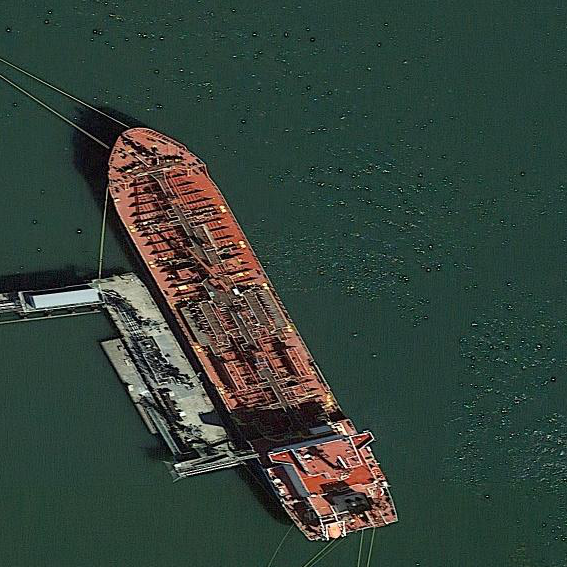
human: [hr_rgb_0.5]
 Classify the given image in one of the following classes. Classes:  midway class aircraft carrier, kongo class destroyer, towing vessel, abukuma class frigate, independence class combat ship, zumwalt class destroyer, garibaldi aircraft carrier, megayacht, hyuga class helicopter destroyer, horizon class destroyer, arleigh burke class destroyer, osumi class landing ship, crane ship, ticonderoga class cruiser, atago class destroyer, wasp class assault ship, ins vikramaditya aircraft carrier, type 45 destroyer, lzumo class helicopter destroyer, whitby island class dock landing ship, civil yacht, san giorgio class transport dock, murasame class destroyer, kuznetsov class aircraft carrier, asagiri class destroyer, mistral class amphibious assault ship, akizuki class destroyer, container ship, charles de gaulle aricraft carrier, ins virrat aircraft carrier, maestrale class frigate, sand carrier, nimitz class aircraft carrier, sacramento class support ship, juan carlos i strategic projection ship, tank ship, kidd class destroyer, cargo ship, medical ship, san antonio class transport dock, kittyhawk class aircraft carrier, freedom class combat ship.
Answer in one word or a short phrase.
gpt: Cargo ship